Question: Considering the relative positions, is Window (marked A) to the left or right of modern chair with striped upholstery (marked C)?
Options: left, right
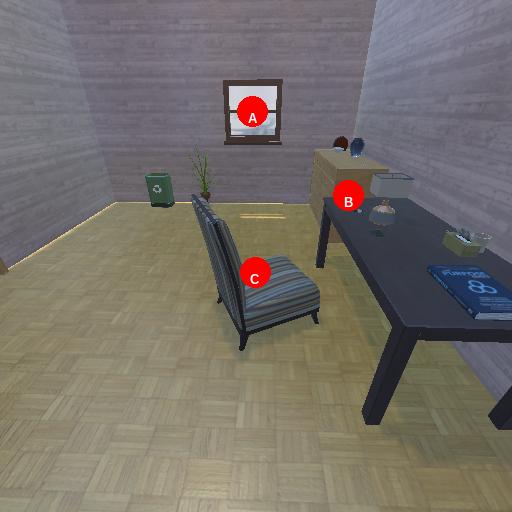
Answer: left